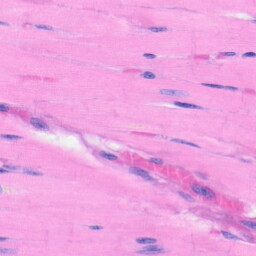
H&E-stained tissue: Heart